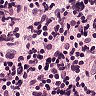
Metastatic tissue present: no